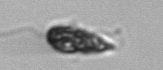
Label: Euglena